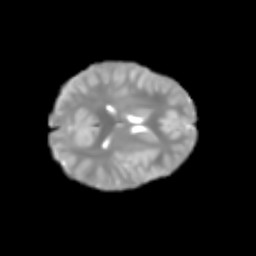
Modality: T2w
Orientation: axial
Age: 6
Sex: female
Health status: healthy